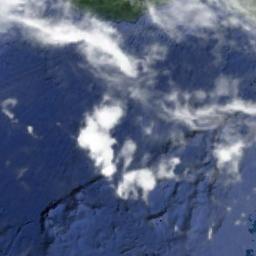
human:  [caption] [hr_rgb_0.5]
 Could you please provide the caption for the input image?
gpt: Light white clouds floating on green land and blue sea .

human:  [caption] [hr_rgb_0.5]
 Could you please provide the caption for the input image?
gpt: There was a little white cloud floating above the hill .

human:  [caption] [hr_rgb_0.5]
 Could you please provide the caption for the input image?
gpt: The stratocumulus are located above the surface of the sea while some ups and downs are on the ocean floor .

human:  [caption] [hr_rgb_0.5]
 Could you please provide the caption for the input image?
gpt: The white cloud is above green land and blue sea .

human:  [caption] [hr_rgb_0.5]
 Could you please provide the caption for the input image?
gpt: There are a few pieces of white clouds over a blue sea .